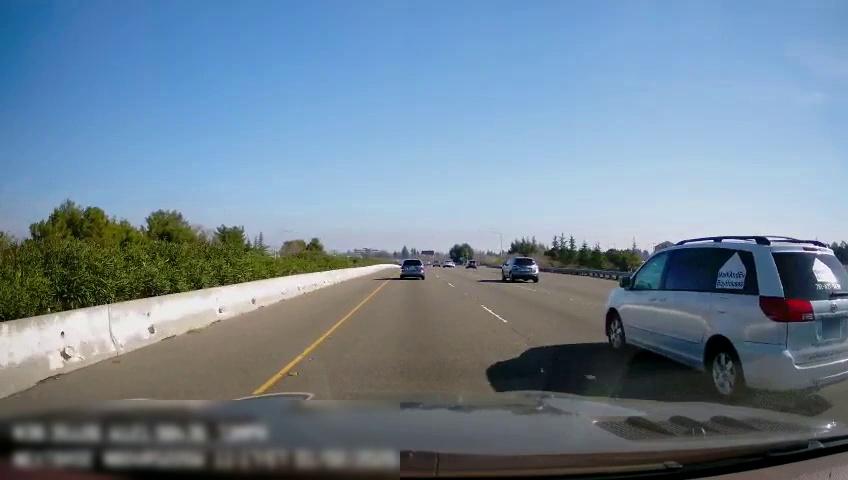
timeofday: Day
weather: Sunny
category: Drivable Space
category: Vehicles | Car
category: Vehicles | Car
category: Vehicles | SUV
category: Vehicles | SUV
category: Vehicles | SUV
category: Lanes | Current Lane
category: Lanes | Current Lane
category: Lanes | Alternate Lane